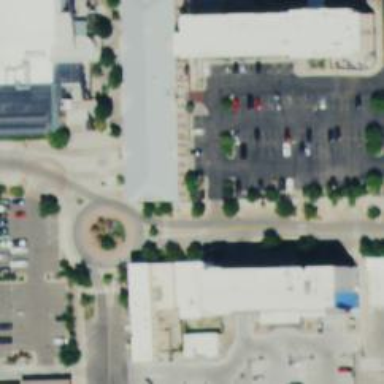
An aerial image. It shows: Parking space is available.